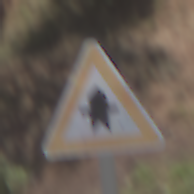
Verkehrszeichen: Vorfahrt
Umgebung: Outdoor, RoadRail
Tageszeit: Midday
Wetter: Clear
Licht: Natural
Jahreszeit: NotSpecified
Kontrast: HighContrast